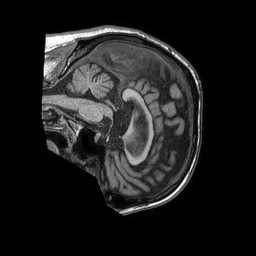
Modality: T1w
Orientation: sagittal
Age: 75
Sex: male
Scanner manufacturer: philips
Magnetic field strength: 1.5 T
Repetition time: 0.007563 s
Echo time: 0.003433 s